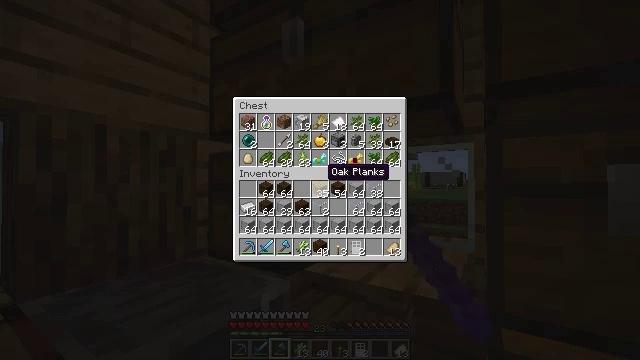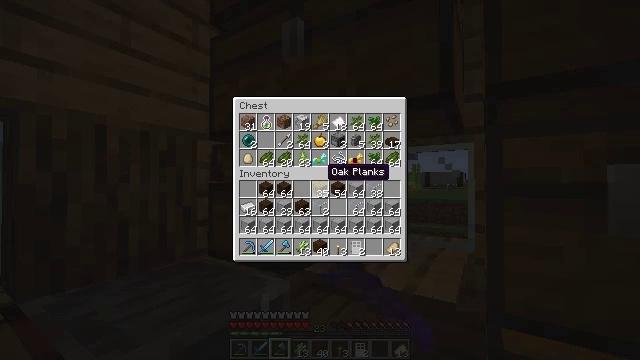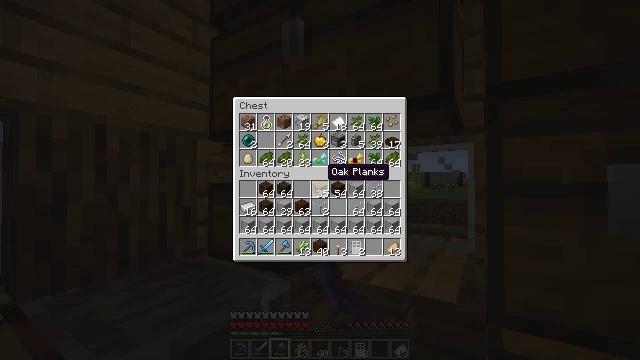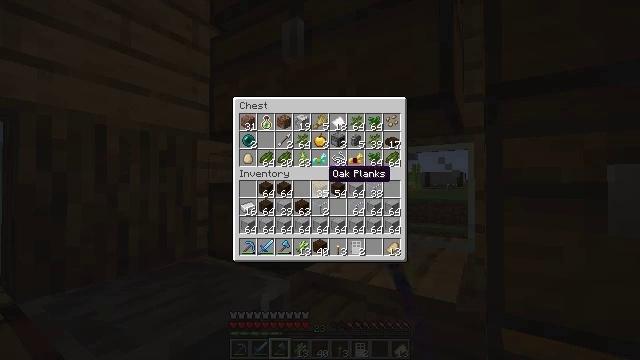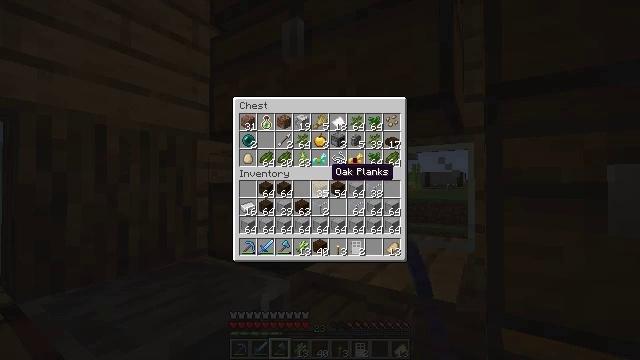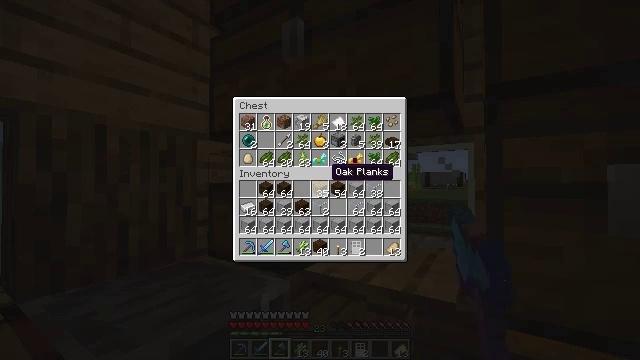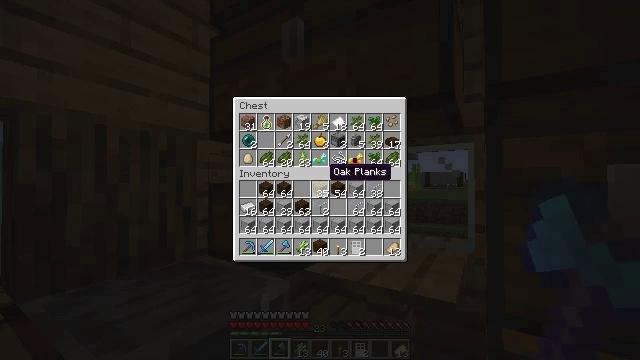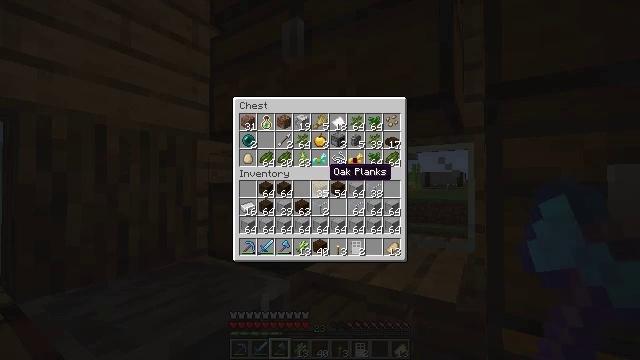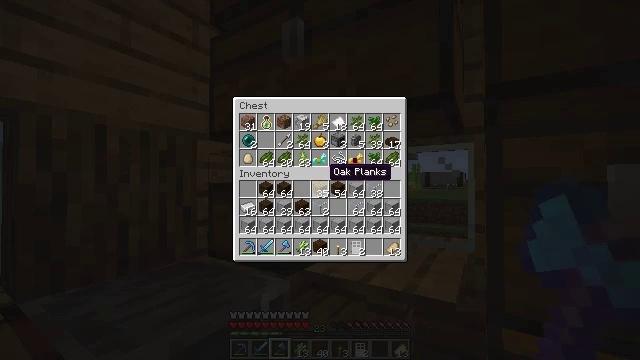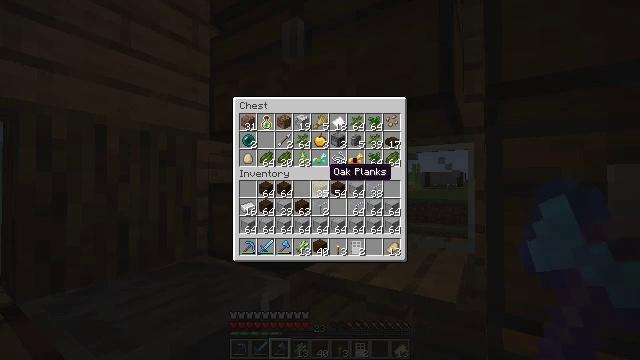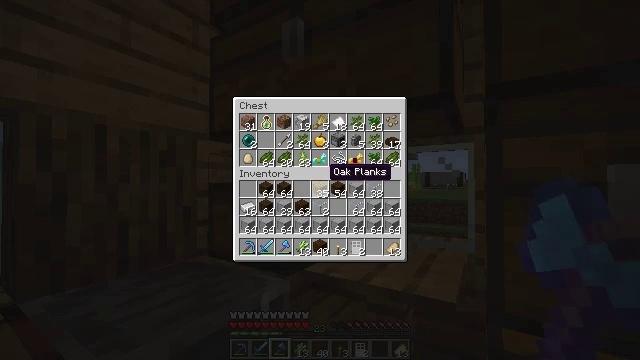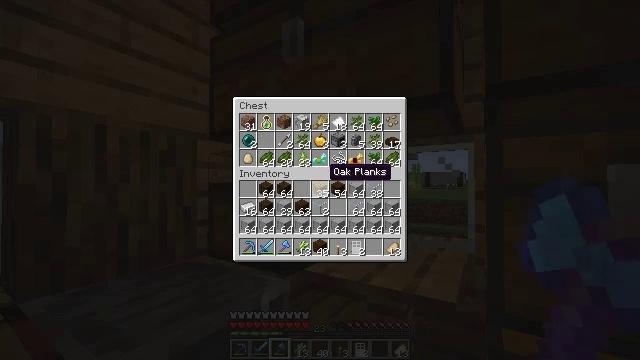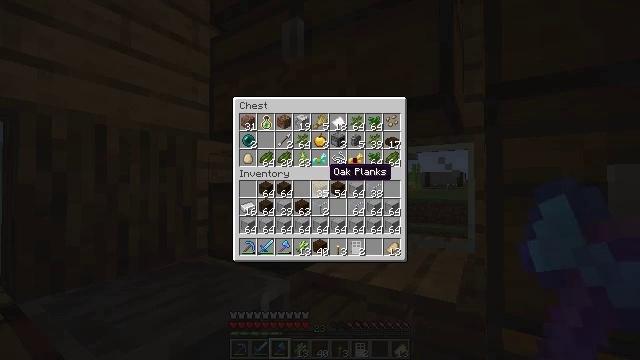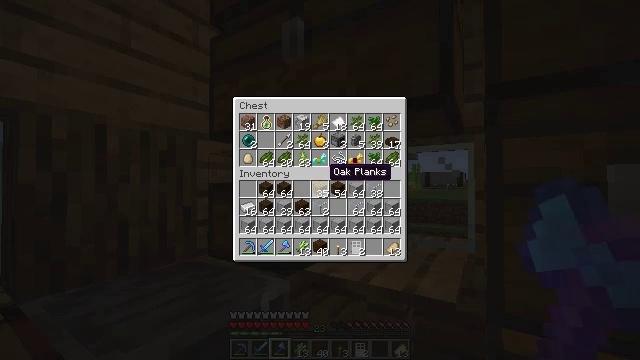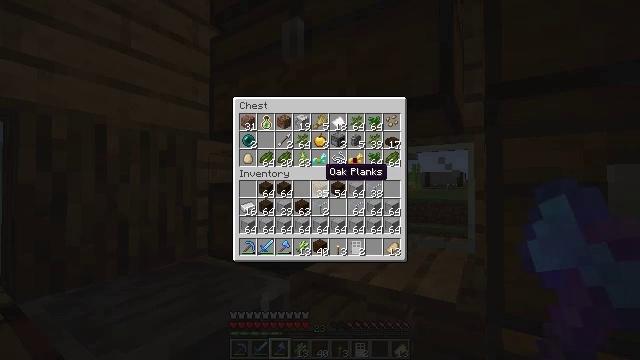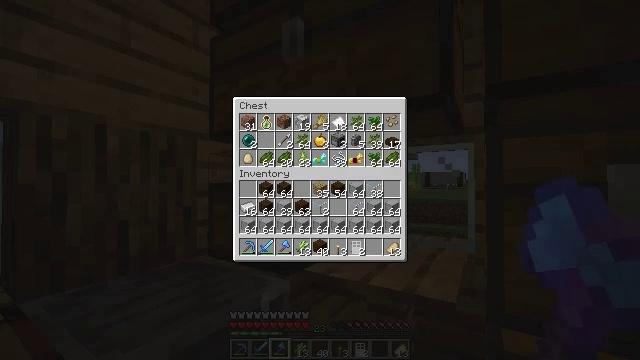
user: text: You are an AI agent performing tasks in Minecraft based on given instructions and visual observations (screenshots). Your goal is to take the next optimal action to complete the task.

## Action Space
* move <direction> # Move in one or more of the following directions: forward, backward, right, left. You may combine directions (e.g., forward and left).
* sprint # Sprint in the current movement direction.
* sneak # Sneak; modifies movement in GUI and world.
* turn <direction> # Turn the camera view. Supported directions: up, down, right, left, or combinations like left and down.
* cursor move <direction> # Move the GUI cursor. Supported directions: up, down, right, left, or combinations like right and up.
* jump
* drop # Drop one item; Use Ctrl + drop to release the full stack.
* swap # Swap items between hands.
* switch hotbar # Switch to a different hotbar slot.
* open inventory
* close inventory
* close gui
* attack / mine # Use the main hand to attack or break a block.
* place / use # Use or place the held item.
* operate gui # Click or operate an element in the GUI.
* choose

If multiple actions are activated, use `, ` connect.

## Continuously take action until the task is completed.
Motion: motion action
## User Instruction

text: Gather sugar cane for crafting.
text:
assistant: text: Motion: no_op
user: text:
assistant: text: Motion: no_op
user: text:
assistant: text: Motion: no_op
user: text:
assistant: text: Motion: no_op
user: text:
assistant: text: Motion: no_op
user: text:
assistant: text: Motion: no_op
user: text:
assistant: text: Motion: no_op
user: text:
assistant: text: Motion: no_op
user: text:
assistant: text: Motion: no_op
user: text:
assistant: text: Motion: no_op
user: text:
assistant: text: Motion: no_op
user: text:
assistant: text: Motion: no_op
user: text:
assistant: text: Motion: no_op
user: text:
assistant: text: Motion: no_op
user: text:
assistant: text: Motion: no_op
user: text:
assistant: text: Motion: no_op
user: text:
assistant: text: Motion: no_op
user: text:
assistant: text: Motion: no_op
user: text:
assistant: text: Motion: no_op
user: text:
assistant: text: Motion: no_op
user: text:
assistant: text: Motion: no_op
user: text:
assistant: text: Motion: no_op
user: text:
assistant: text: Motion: no_op
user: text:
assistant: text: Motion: no_op
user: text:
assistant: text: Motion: no_op
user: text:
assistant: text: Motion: no_op
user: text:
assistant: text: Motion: no_op
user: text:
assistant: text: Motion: no_op
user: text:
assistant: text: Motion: no_op
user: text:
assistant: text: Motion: no_op